七年级 · 代数
如图, 用一张如图甲的正方形纸片、三张如图乙的长方形纸片、两张如图丙的正方形纸片拼成一个长方形(如图丁).

甲

乙

丙

(1)用一个多项式表示图丁的面积.

(2)用两个整式的积表示图丁的面积.

(3)根据(1)(2)所得的结果, 写一个表示因式分解的等式.
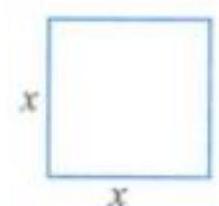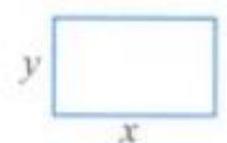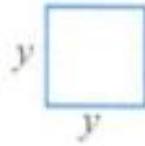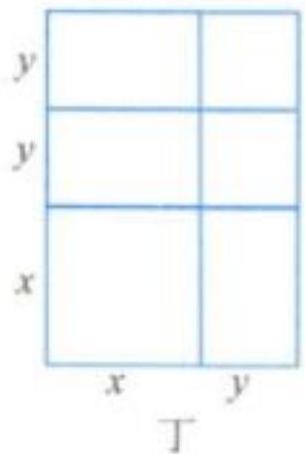
答案: 【答案】(1) $x^{2}+3 x y+2 y^{2}$
$$
\begin{aligned}
& (2)(x+y)(x+2 y) \\
& \text { (3) } x^{2}+3 x y+2 y^{2}=(x+y)(x+2 y)
\end{aligned}
$$